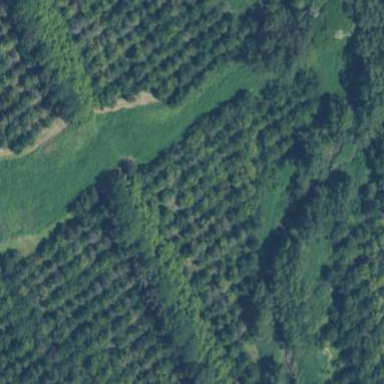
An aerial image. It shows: Orchard filled with macadamia trees.